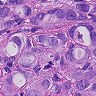
Metastatic tissue present: yes